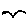
Label: bird